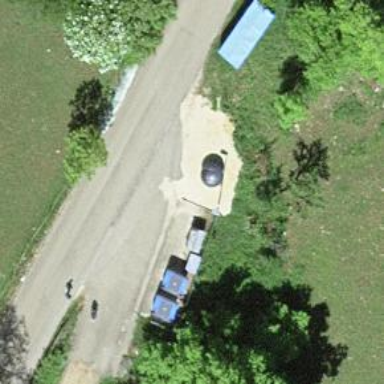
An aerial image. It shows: Recycling container in the area designated for recycling.